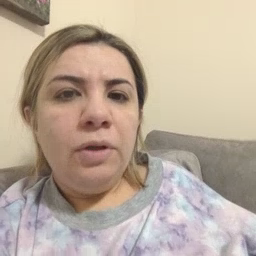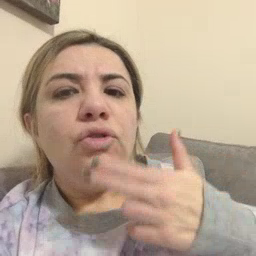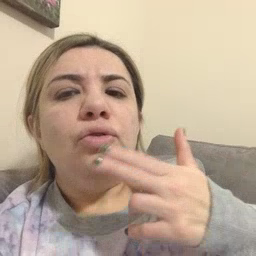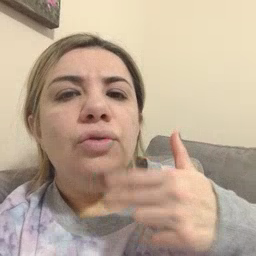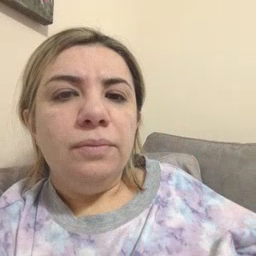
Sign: cute